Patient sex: F
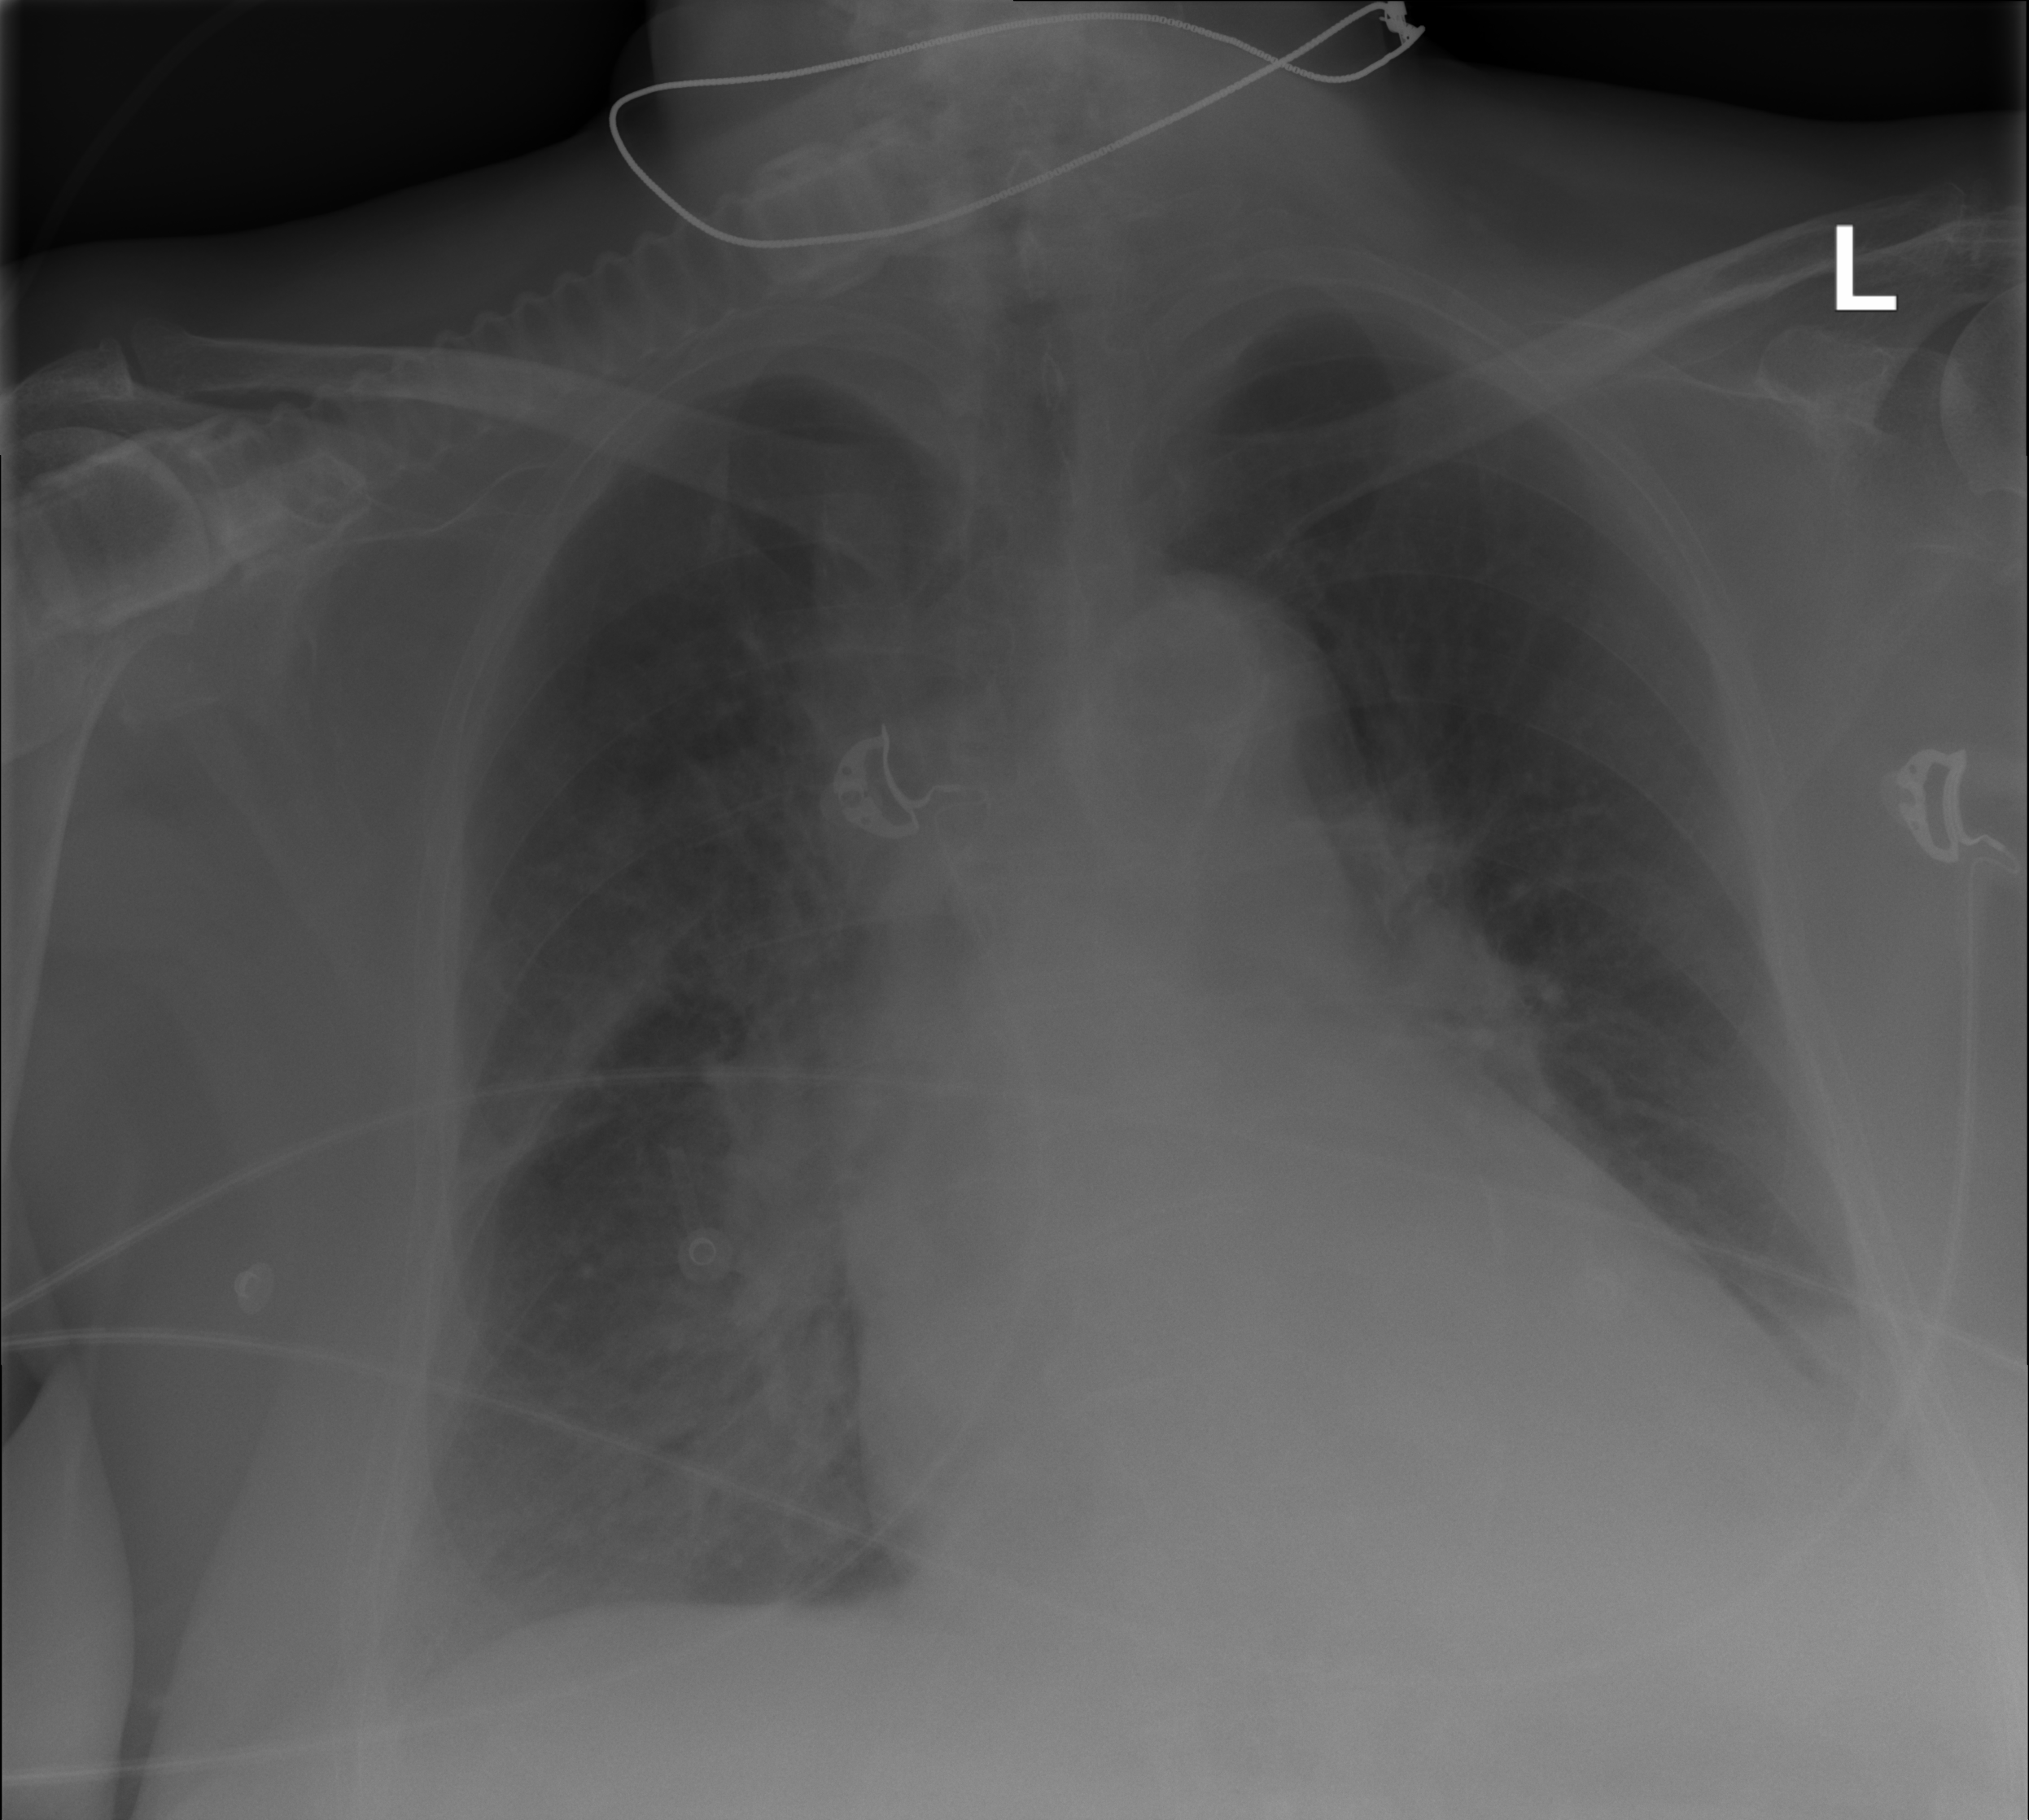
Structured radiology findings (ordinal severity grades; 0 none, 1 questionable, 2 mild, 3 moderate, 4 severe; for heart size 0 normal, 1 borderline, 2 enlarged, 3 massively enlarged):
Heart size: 2
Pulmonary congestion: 0
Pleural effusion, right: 0
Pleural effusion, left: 1
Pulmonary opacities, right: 3
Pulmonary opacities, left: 1
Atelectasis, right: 0
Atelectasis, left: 0